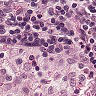
Metastatic tissue present: no